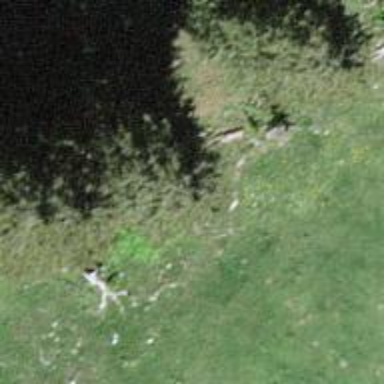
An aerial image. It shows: Needle-leaved tree in nature.